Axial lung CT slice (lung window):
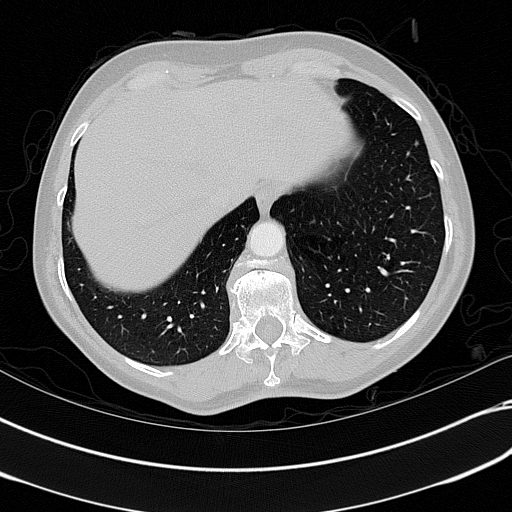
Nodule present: yes
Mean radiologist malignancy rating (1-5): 2